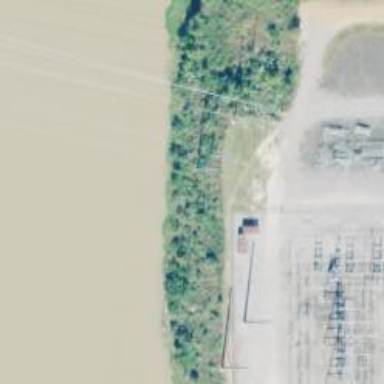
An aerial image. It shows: H-frame designed tower for power lines.